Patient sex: F
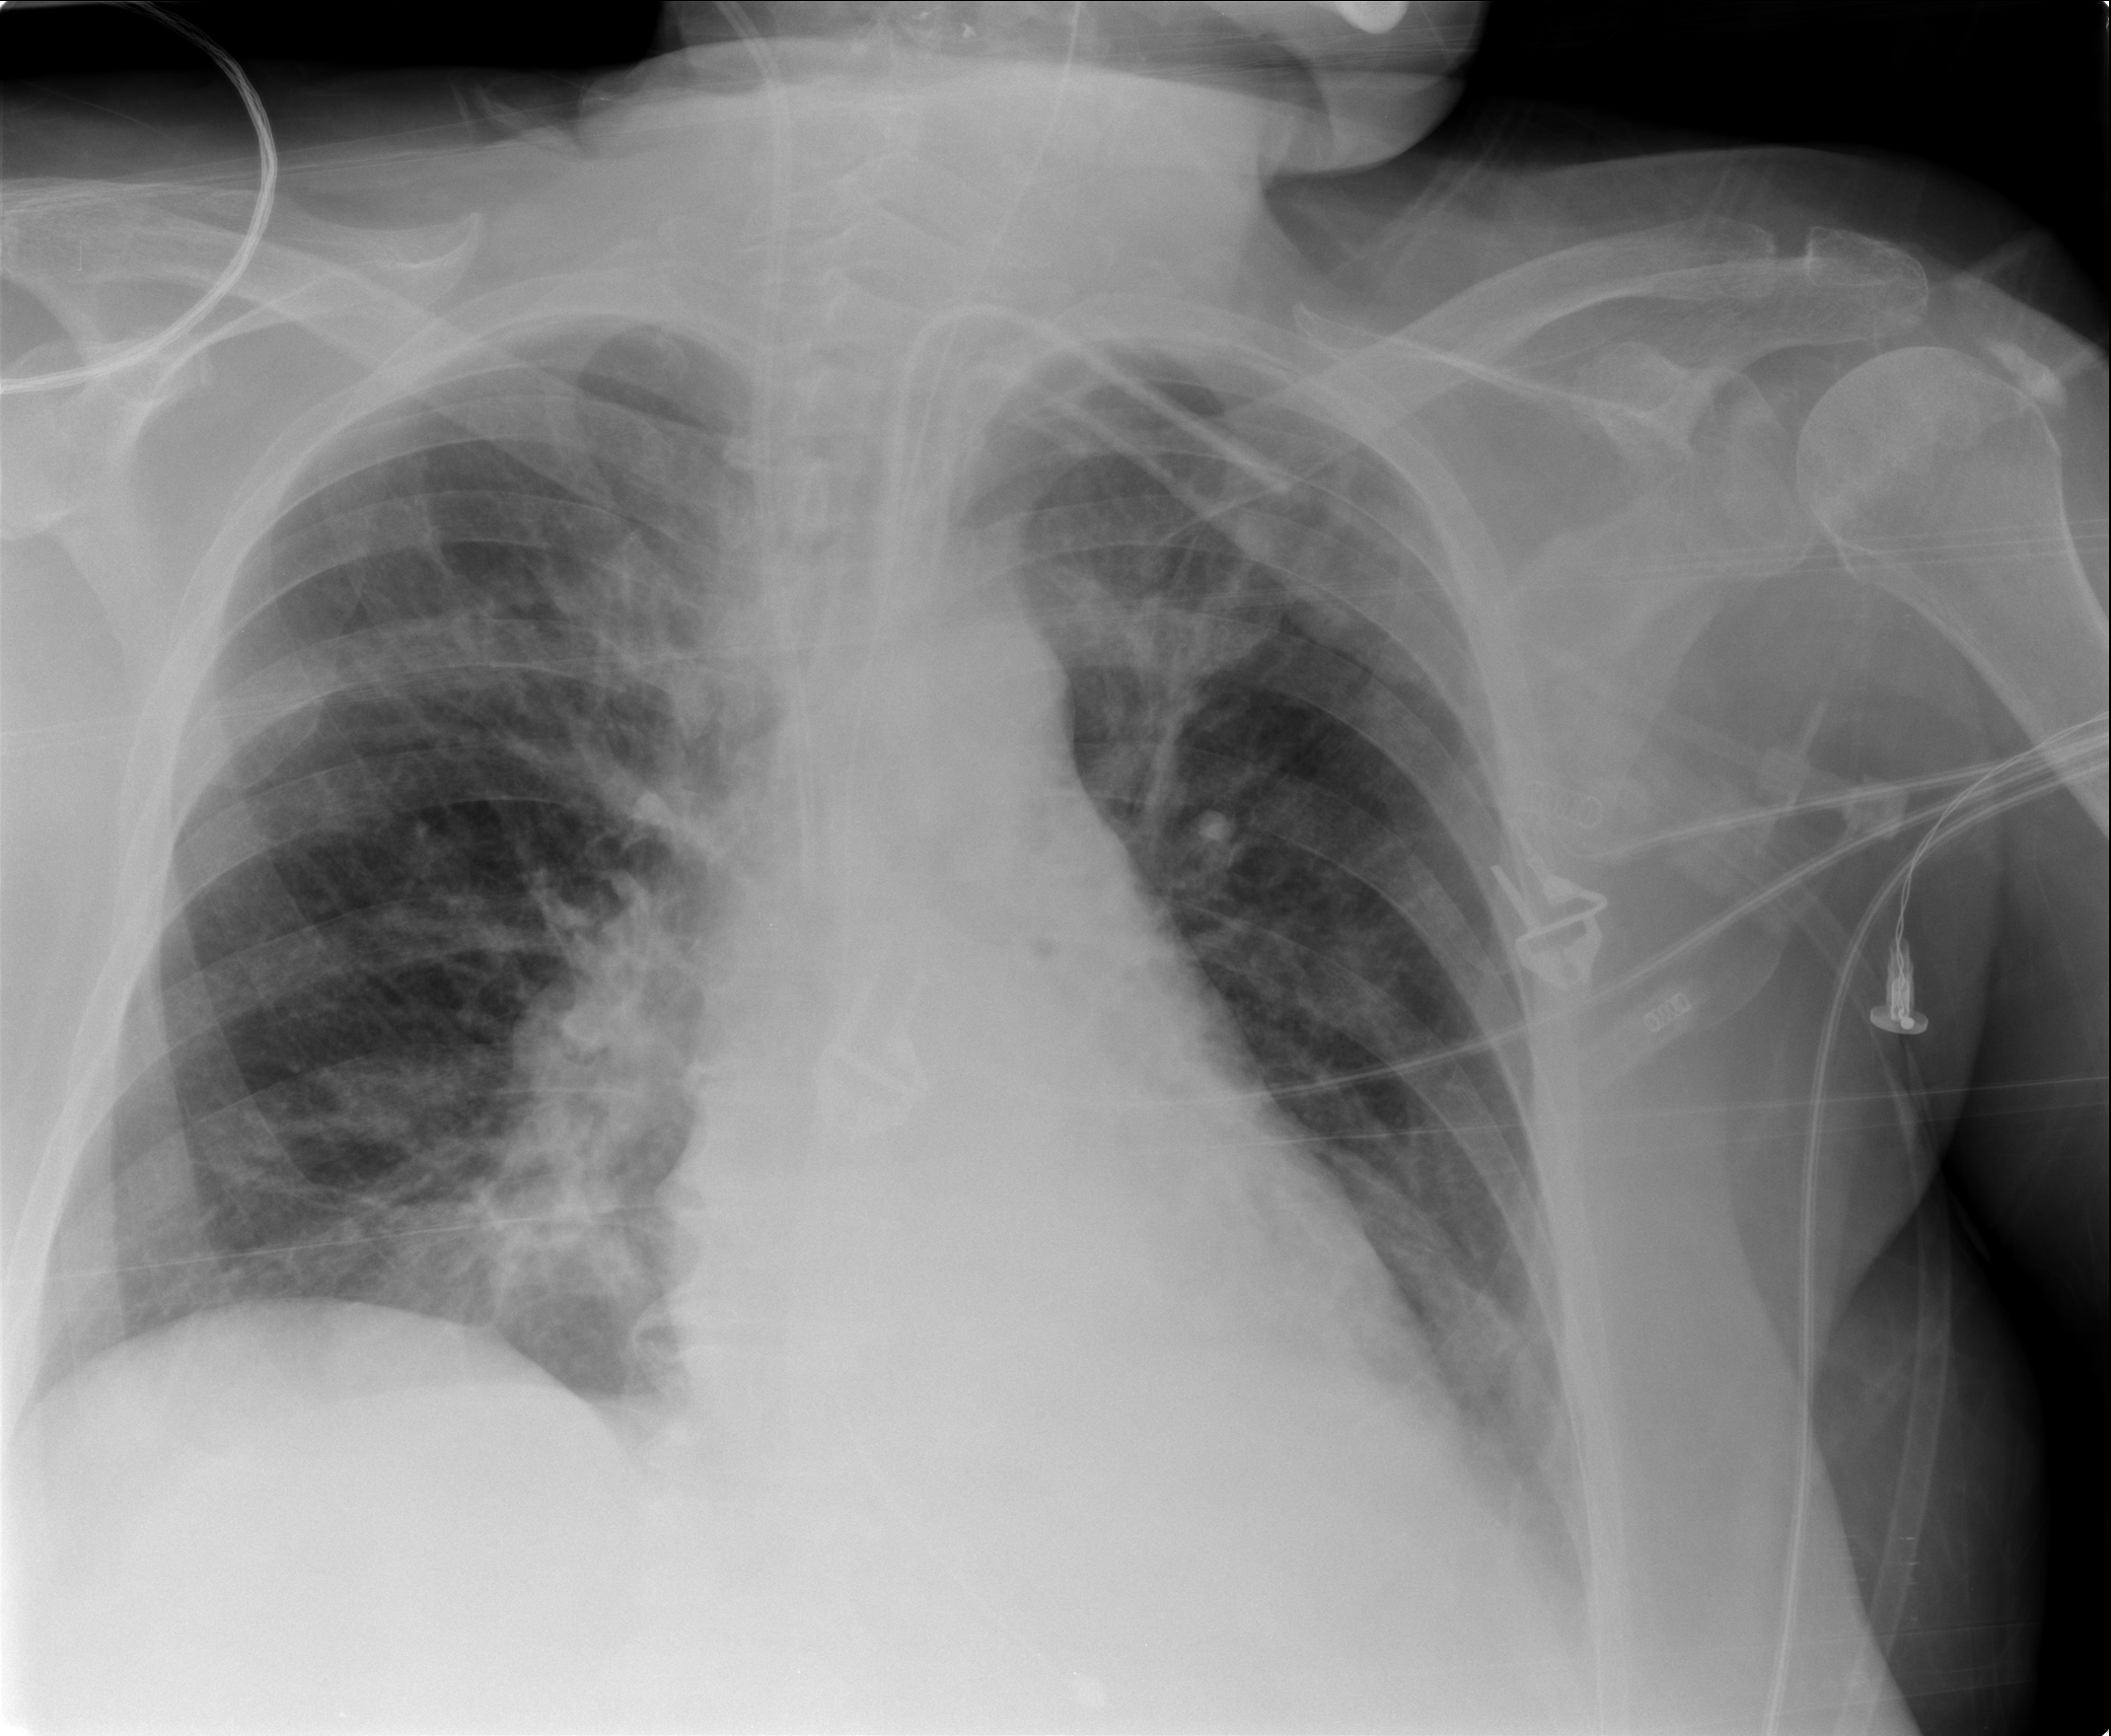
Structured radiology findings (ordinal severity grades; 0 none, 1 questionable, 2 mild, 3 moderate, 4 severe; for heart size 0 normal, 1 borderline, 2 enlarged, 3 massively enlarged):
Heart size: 0
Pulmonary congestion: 2
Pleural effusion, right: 0
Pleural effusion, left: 2
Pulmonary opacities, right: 2
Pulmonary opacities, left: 2
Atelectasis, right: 2
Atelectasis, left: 2